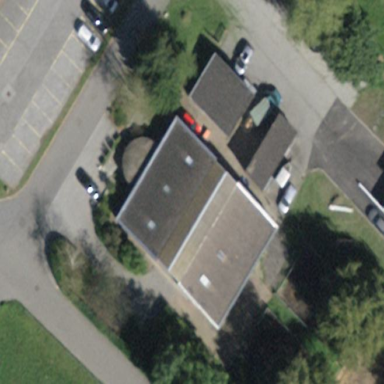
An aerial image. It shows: Building that houses veterinary clinic.